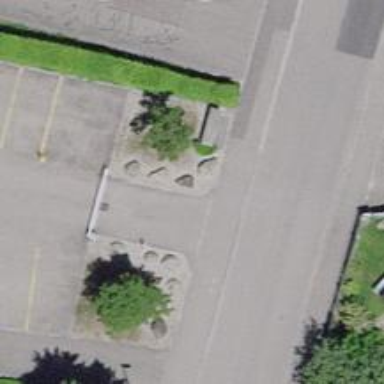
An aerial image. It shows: Road serving as parking aisle.